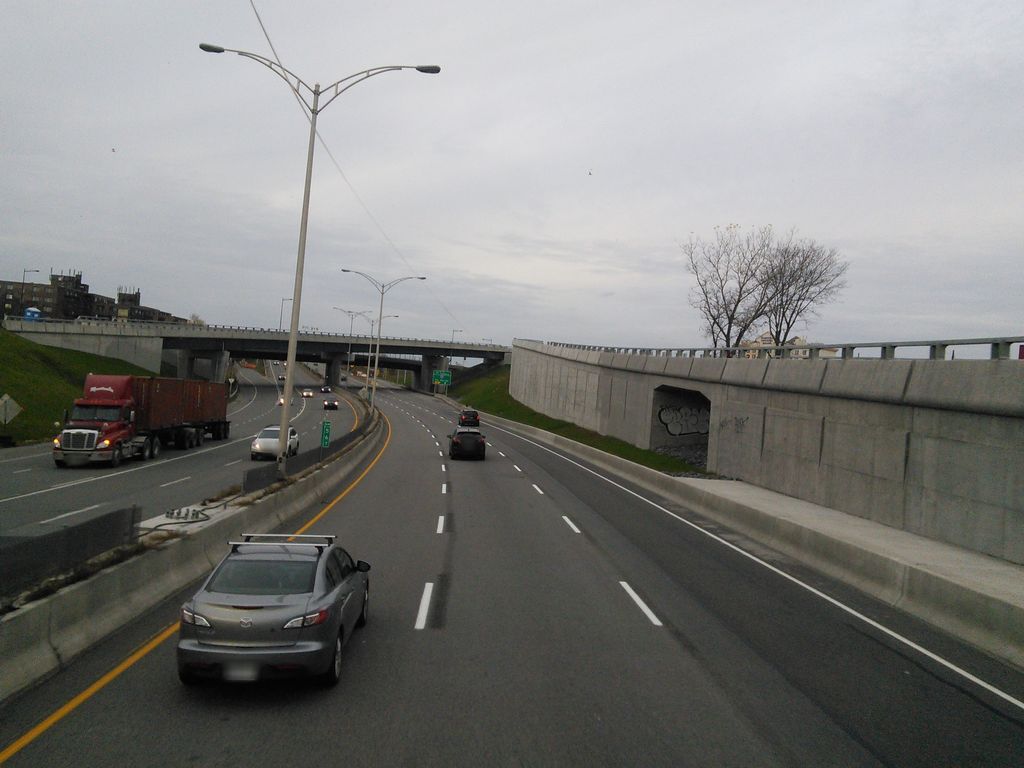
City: montreal